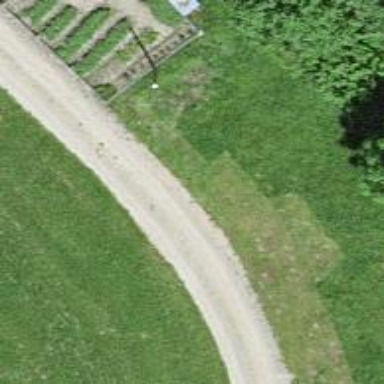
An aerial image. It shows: Gravel track with no sidewalk.